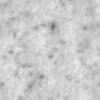
Label: no_change